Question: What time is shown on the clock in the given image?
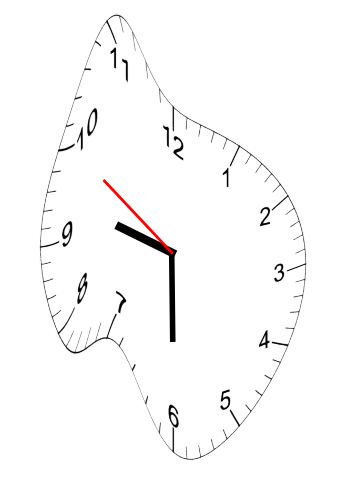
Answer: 09:29:50